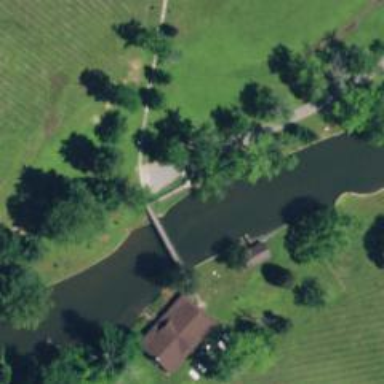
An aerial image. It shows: Path on bridge.